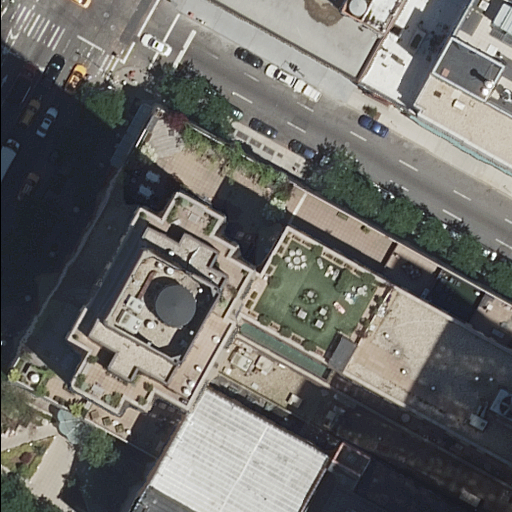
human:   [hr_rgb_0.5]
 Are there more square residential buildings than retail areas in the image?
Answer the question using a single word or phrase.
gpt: no

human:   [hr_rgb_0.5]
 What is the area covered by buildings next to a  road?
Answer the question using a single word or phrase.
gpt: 2251m2

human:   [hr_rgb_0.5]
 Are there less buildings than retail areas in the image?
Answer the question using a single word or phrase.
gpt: no

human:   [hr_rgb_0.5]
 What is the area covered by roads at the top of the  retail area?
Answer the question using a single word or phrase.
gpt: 0m2

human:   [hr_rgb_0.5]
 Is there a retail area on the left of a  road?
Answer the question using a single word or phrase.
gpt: yes

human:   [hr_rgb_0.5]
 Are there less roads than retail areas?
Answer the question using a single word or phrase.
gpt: no

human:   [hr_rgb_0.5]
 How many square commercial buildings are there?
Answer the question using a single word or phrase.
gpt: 0

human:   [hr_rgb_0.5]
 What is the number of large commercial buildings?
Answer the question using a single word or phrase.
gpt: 0

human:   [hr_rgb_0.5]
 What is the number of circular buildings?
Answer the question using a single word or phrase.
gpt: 0

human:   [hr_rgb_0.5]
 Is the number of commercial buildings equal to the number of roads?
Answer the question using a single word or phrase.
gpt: no

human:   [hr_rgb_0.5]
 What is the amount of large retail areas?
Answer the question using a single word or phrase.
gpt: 1

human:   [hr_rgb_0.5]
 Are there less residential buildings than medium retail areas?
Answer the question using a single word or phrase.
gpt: no

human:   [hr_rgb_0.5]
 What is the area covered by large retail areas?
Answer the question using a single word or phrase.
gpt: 2288m2

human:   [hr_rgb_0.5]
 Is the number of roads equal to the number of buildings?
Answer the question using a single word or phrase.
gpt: no

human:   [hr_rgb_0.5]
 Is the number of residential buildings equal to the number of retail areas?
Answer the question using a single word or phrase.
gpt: no

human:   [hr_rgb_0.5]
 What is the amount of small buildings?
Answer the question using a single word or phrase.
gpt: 1

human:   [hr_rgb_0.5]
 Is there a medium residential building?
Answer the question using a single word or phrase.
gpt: yes

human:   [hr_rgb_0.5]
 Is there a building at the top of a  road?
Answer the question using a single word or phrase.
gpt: yes

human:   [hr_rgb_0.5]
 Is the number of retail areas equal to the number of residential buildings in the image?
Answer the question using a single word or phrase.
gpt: no

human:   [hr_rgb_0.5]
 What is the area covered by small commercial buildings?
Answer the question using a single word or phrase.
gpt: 0m2

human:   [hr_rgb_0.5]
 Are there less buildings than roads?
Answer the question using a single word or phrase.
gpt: yes

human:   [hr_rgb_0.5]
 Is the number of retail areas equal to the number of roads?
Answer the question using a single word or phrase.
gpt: no

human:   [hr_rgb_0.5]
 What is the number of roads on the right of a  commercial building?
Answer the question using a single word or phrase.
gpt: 0

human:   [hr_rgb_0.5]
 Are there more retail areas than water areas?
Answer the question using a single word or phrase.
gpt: yes

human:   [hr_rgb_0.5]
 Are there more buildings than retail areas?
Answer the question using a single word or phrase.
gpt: yes

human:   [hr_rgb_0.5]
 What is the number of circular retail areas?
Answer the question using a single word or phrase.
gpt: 0

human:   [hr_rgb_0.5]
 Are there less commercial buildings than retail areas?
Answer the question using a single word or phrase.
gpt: yes

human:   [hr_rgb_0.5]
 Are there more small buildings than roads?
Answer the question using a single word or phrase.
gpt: no

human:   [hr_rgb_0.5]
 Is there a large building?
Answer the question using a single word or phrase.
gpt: yes

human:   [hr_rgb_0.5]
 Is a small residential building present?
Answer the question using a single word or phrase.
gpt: yes

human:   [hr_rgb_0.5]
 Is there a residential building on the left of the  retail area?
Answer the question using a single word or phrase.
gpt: no

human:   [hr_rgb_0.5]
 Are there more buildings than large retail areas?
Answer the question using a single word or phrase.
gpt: yes

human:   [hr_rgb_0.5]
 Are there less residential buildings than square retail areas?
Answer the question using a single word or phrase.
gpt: no

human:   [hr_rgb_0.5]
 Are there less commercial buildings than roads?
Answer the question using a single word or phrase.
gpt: yes

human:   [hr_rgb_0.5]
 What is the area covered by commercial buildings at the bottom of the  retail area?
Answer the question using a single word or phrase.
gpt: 0m2

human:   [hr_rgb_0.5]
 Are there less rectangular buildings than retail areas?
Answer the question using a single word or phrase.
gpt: no